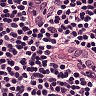
Metastatic tissue present: no